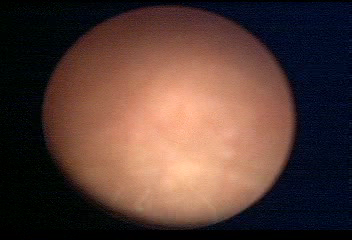
Modality: WLC
Class: Normal mucosa
Bladder cancer association: No